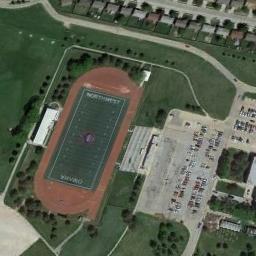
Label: ground_track_field